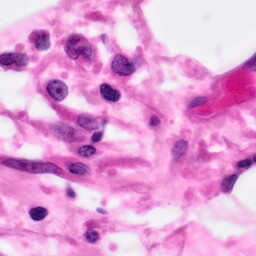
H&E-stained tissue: Pancreatic